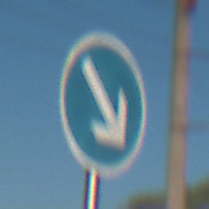
Verkehrszeichen: VorgeschriebeneVorbeifahrtRechts
Umgebung: Outdoor, Urban
Tageszeit: MorningAfternoon
Wetter: Clear
Licht: Natural
Jahreszeit: NotSpecified
Kontrast: HighContrast